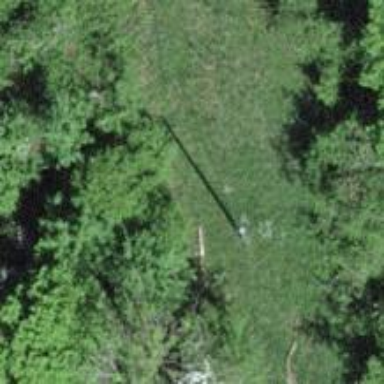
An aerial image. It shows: Power pole.